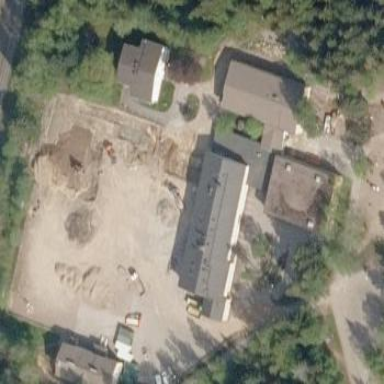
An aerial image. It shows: School.